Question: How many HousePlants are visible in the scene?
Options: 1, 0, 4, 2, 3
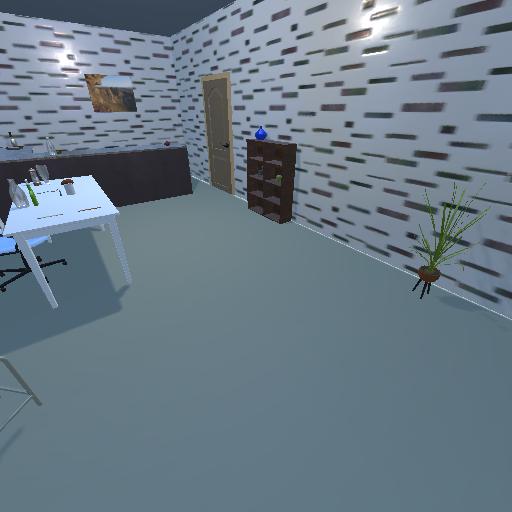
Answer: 1